Question: Currently working on adding a page to a website, and what I want to do is make boxes appear in HTML on my site.
I've looked through the HTML and CSS and there does not seem to be any issues with formatting, syntax, etc. So, my question is
I'm trying to do something similar to this here:
<URL>
'.'
This is my HTML & CSS for the page
<URL>
'''
<!DOCTYPE html>
<html lang="en">
<head>
<meta charset="utf-8">
<meta http-equiv="X-UA-Compatible" content="IE=edge">
<meta name="viewport" content="width=device-width, initial-scale=1">
<meta name="description" content="">
<meta name="author" content="">
<link rel="icon" href="../../favicon.ico">
<title>Projects</title>
<!-- Custom styles for this template -->
<link href="css/main.css" rel="stylesheet" media="screen">
<!-- HTML5 shim and Respond.js for IE8 support of HTML5 elements and media queries -->
<!--[if lt IE 9]>
<script src="https://oss.maxcdn.com/html5shiv/3.7.2/html5shiv.min.js"></script>
<script src="https://oss.maxcdn.com/respond/1.4.2/respond.min.js"></script>
<![endif]-->
</head>
<body>
<div class="inner">
<h3 class="masthead-brand">FV4</h3>
<ul class="nav masthead-nav">
<li class="active"><a href="#">About Me</a></li>
<li class="active"><a href="#">Contact</a></li>
<li class="active"><a href="#">Projects</a></li>
</ul>
</div>
<div class="mainContent">
<div class="box">
<h2>Title 1</h2>
<p>Lorem ipsum dolor sit amet, consectetur adipiscing elit. Donec aliquam elit id tincidunt aliquet. Integer tincidunt sem ante, sed finibus erat efficitur maximus. Donec ultricies urna non felis rutrum, a suscipit lorem auctor.</p>
</div>
<div class="box">
<h2>Title 2</h2>
<div class="box-banner"></div>
<p>Lorem ipsum dolor sit amet, consectetur adipiscing elit.</p>
</div>
<div class="box">
<h2>Title 3</h2>
<p>Lorem ipsum dolor sit amet, consectetur adipiscing elit. Donec aliquam elit id tincidunt aliquet. Integer tincidunt sem ante, sed finibus erat efficitur maximus. Donec ultricies urna non felis rutrum, a suscipit lorem auctor.</p>
</div>
<div class="box">
<h2>Title 4</h2>
<div class="box-banner"></div>
<p>Lorem ipsum dolor sit amet, consectetur adipiscing elit.</p>
</div>
<div class="box">
<h2>Title 5</h2>
<p>Lorem ipsum dolor sit amet, consectetur adipiscing elit. Donec aliquam elit id tincidunt aliquet. Integer tincidunt sem ante, sed finibus erat efficitur maximus. Donec ultricies urna non felis rutrum, a suscipit lorem auctor.</p>
</div>
<div class="box no-text">
<h2>Title 6</h2>
<div class="box-banner"></div>
</div>
</div>
<!-- Bootstrap core JavaScript
================================================== -->
<!-- Placed at the end of the document so the pages load faster -->
<script src="https://ajax.googleapis.com/ajax/libs/jquery/1.11.1/jquery.min.js"></script>
<script src="../../dist/js/bootstrap.min.js"></script>
<script src="../../assets/js/docs.min.js"></script>
<script src="../../scripts/scripts.js"></script>
<!-- IE10 viewport hack for Surface/desktop Windows 8 bug -->
<script src="../../assets/js/ie10-viewport-bug-workaround.js"></script>
</body>
</html>
'''
<URL>
'''
/*
* Globals
*/
@import 'http://fonts.googleapis.com/css?family=Open+Sans:400,700';
.mainContent{
perspective: 80em;
width: 960px;
margin: 0 auto;
}
.box{
float:left;
position: relative;
display: inline;
width: 300px;
height: 180px;
background: #FFFFFF;
box-sizing: border-box;
padding: 15px;
margin: 10px;
box-shadow: 0px 0px @shadowBlurRadius fade(@page-background-main-color, 35%);
opacity: 0;
}
h2 {
margin: 0;
margin-bottom: 10px;
}
p {
margin: 0;
}
.box-banner{
background: #CCCCCC;
height: 80px;
margin: 0px -15px;
margin-bottom: 6px;
background-position: center center;
}
&.no-text .box-banner{
height:129px;
}
.toolbar{
position: absolute;
display:block;
z-index:999;
top: 0px;
right: 0px;
width:100%;
transform:scale(0);
}
.btn{
font-size:1.5em;
font-weight: 700;
text-decoration:none;
background: rgba(0,0,0,0.4);
padding: 0px 10px 4px 10px;
color: lighten(@page-background-main-color, 10%);
display:block;
&.left {
float:left;
font-weight:400;
}
&.right{
float:right;
}
}
a,
a:focus,
a:hover {
color: #fff;
}
/*
* Base structure
*/
html,
body {
height: 100%;
background-color: white;
}
body {
color: black; /*#bf0a0a*/
text-align: center;
text-shadow: 0 1px 1px rgba(0,0,0,.5);
}
/* Extra markup and styles for table-esque vertical and horizontal centering */
.site-wrapper {
display: table;
width: 100%;
height: 100%; /* For at least Firefox */
min-height: 100%;
-webkit-box-shadow: inset 0 0 200px rgba(0,0,0,.5);
box-shadow: inset 0 0 200px rgba(0,0,0,.5);
}
/* Padding for spacing */
.inner {
padding: 30px;
}
.headshot{
width: 25%; /* you can use % */
height: auto;
}
/*
* Header
*/
.masthead-brand {
margin-top: 10px;
margin-bottom: 10px;
}
.masthead-nav > li {
display: inline-block;
}
.masthead-nav > li + li {
margin-left: 20px;
}
.masthead-nav > li > a {
padding-right: 0;
padding-left: 0;
font-size: 16px;
font-weight: bold;
color: #fff; /* IE8 proofing */
color: black;
border-bottom: 2px solid transparent;
}
.masthead-nav > li > a:hover,
.masthead-nav > li > a:focus {
background-color: transparent;
border-bottom-color: #a9a9a9;
border-bottom-color: rgba(255,255,255,.25);
}
.masthead-nav > .active > a,
.masthead-nav > .active > a:focus {
color: black;
border-bottom-color: #bf0a0a;
}
.masthead-nav > .active > a:hover {
color: #bf0a0a;
border-bottom-color: black;
}
@media (min-width: 768px) {
.masthead-brand {
float: left;
}
.masthead-nav {
float: right;
}
}
/*
* Cover
*/
.cover {
padding: 0 20px;
}
/*
* Affix and center
*/
@media (min-width: 768px) {
/* Pull out the header and footer */
.masthead {
position: fixed;
top: 0;
}
.mastfoot {
position: fixed;
bottom: 0;
}
/* Start the vertical centering */
.site-wrapper-inner {
vertical-align: middle;
}
/* Handle the widths */
.masthead,
.mastfoot,
.cover-container {
width: 100%; /* Must be percentage or pixels for horizontal alignment */
}
}
@media (min-width: 992px) {
.masthead,
.mastfoot,
.cover-container {
width: 700px;
}
}
a .fa:hover{
color: white;
}
/* HyperLink Style */
a:link {
color: #BF0A0A;
text-decoration: none;
}
a:visited {
color: #87CEEB;
text-decoration: none;
}
a:hover {
color: #780078;
text-decoration: none;
}
a:active {
color: #FF0000;
text-decoration: none;
}
/* End HyperLink Style */
'''
And this is the only thing that appears when I open the index.html in my browser:

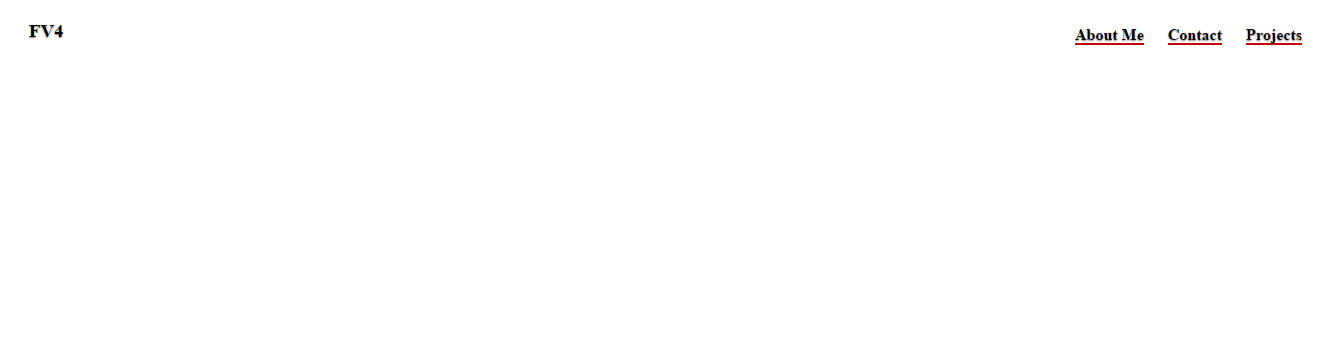
Answer: Have you tried removing 'opacity:0' from your '.box' css?
<URL>
'''
.box{
float:left;
position: relative;
display: inline;
width: 300px;
height: 180px;
background: #FFFFFF;
box-sizing: border-box;
padding: 15px;
margin: 10px;
box-shadow: 0px 0px @shadowBlurRadius fade(@page-background-main-color, 35%);
/*opacity: 0;*/
}
'''